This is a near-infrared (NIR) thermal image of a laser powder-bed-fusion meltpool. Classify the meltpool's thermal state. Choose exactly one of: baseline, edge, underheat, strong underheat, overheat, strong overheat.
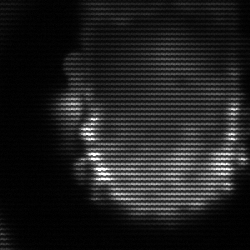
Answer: baseline